A spectrogram of one vibration snapshot from a rotating bearing is shown (time on one axis, frequency on the other). Classify the bearing condition as one of: normal, inner_race, outer_race, ball.
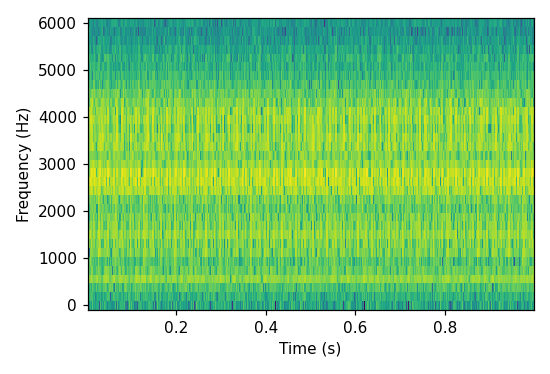
Answer: inner_race